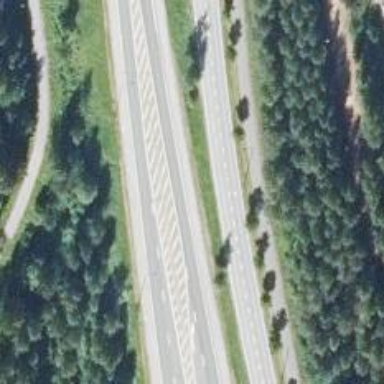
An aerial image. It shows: Trunk highway.